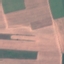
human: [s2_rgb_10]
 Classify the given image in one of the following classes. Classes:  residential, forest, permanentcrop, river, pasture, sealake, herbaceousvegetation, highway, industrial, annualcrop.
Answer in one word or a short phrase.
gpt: AnnualCrop